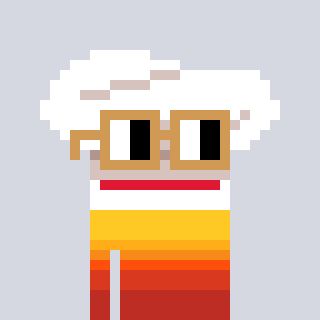
a pixel art character with square brown glasses, a chef hat-shaped head and a darkpink-colored body on a cool background